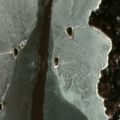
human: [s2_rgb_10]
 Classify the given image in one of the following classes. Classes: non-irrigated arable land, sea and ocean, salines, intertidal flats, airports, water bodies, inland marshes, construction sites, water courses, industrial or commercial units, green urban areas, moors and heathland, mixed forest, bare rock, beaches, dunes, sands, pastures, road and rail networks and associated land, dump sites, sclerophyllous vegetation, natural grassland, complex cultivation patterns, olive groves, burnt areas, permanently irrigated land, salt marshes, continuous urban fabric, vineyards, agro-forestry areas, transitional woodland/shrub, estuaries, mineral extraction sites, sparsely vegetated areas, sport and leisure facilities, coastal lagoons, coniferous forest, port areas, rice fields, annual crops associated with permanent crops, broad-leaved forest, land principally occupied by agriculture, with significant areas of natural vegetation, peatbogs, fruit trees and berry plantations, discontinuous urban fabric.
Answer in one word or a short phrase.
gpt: coniferous forest, sea and ocean